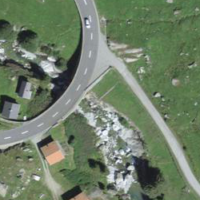
EUNIS habitat code: 26
Species observed at this site:
Calluna vulgaris